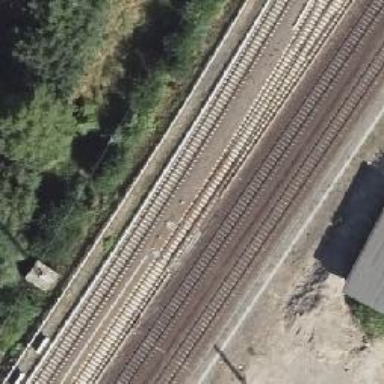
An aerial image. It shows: Railway switch with the turnout pointing to the right.